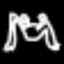
Label: frog